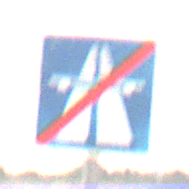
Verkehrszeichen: EndeAutbahn
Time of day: MorningAfternoon
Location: Outdoor (Nature)
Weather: Overcast
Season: NotSpecified
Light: Natural